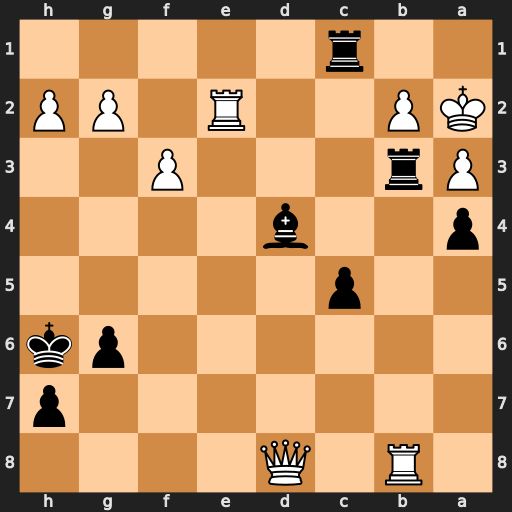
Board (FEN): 1R1Q4/7p/6pk/2p5/p2b4/Pr3P2/KP2R1PP/2r5
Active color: b
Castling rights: -
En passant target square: -
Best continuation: Rxa3+ bxa3 Ra1#